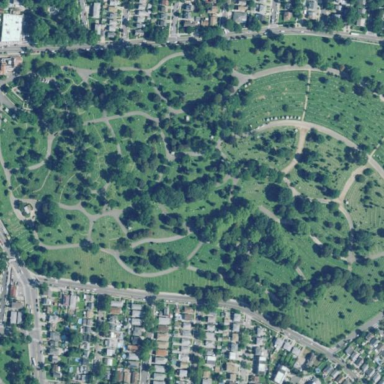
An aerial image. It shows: Cemetery.